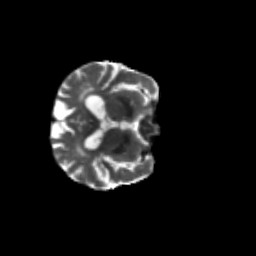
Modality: T2w
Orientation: axial
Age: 73
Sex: male
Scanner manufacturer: siemens
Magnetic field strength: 3 T
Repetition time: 4.71 s
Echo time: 0.0906 s